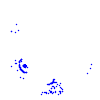
Particle: pion